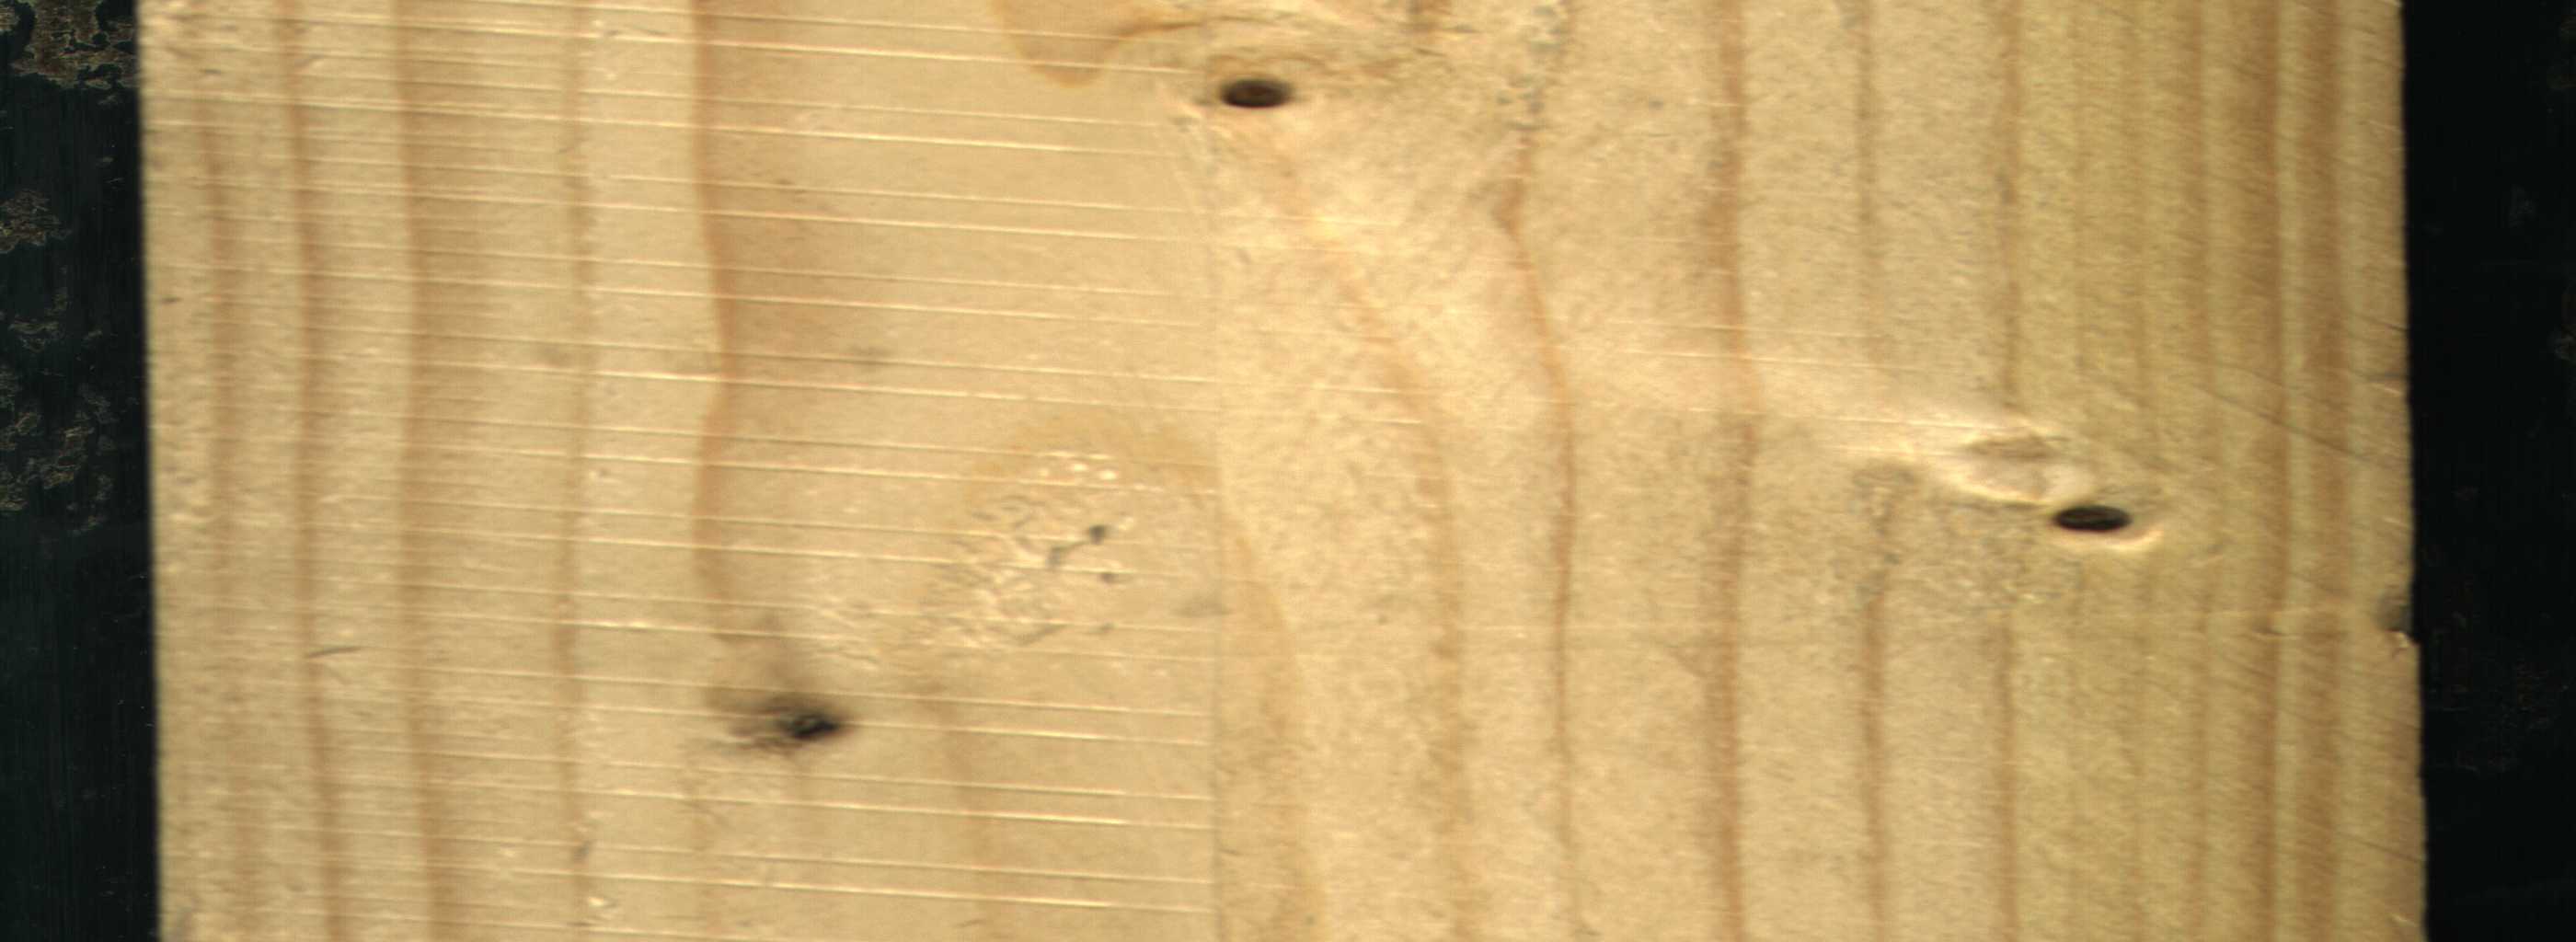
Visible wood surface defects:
Dead_Knot
Dead_Knot
Dead_Knot